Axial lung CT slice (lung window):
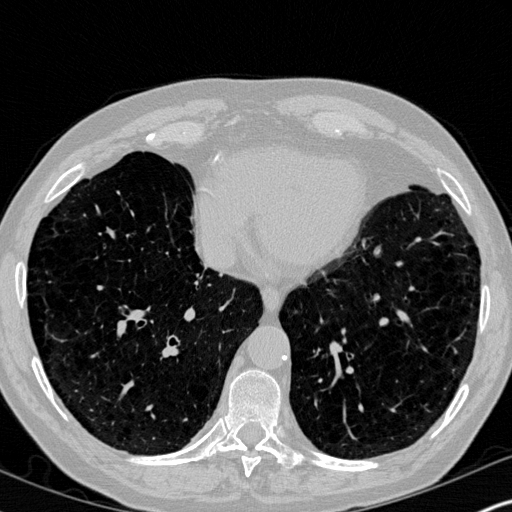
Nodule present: no